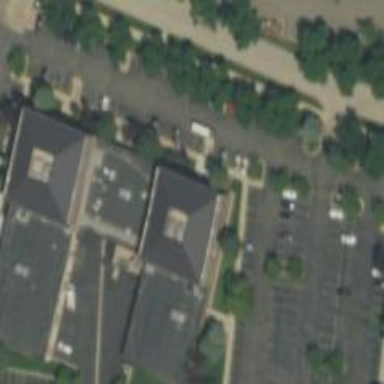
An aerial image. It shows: Office building.